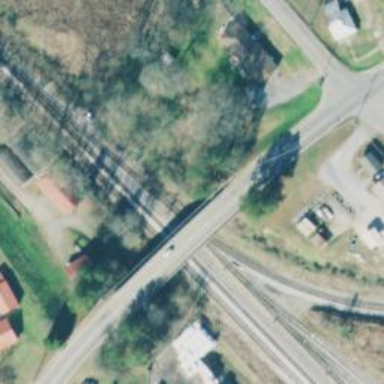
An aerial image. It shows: Railway signal.